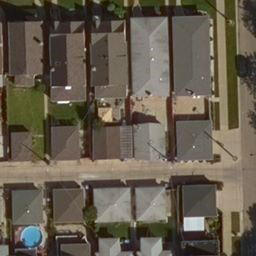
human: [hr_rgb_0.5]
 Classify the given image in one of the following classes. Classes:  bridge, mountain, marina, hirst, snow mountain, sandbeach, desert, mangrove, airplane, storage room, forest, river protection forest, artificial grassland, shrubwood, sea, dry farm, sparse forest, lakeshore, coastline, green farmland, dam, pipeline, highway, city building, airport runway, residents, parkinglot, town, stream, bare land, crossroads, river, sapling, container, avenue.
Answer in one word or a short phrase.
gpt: residents